Brain MRI, t2w sequence, axial 2D slice.
Patient: age 33, sex F, weight 95 kg, height 1.95 m
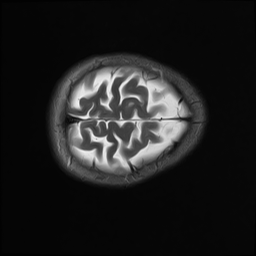